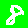
Digit: 8